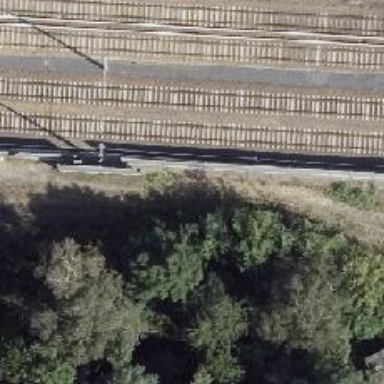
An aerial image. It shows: Abandoned railway yard is depicted.